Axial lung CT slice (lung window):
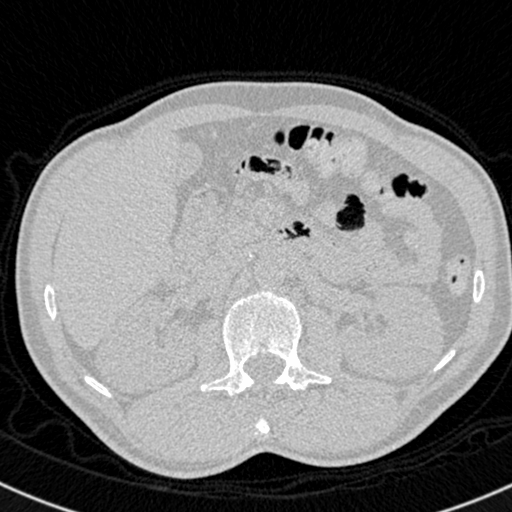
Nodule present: no